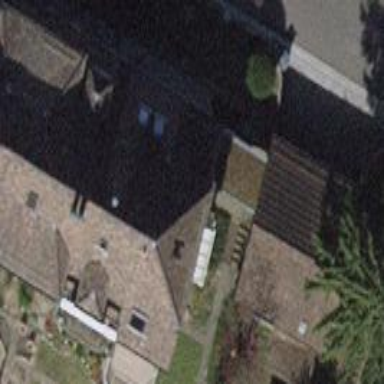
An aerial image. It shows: Semi-detached house.